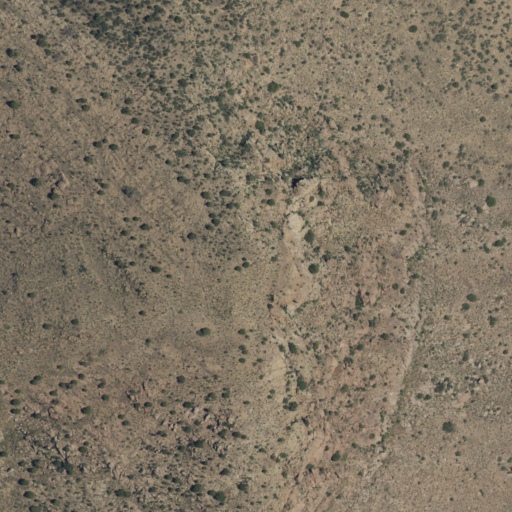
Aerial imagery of mountain in New Mexico named Clark Peak containing shrub and evergreen forest